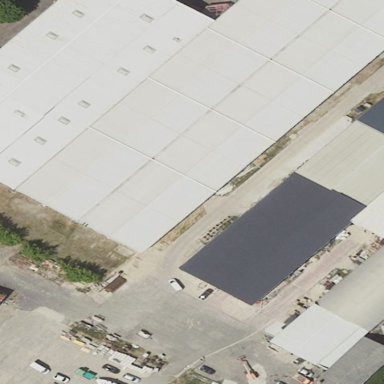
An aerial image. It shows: Building with furniture shop.